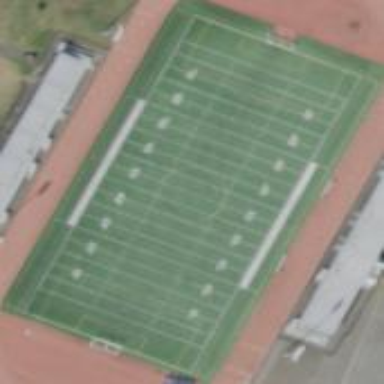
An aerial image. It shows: Pitch used for American football and running activities.